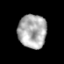
Tissue: prostate
Cell type: T cells
Senescence score: 0.357
Nuclear area (px): 935
Mean DAPI intensity: 173.788